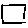
Label: square